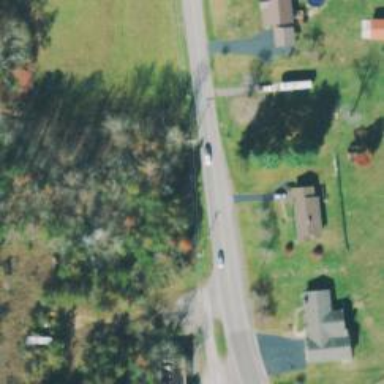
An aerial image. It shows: Secondary road.